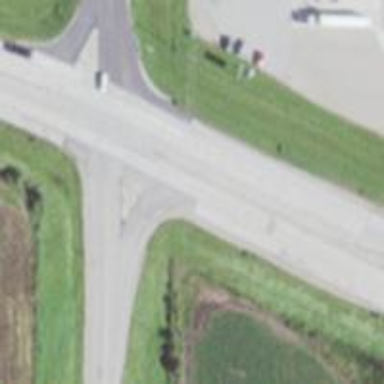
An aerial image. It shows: Secondary link road.